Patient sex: M
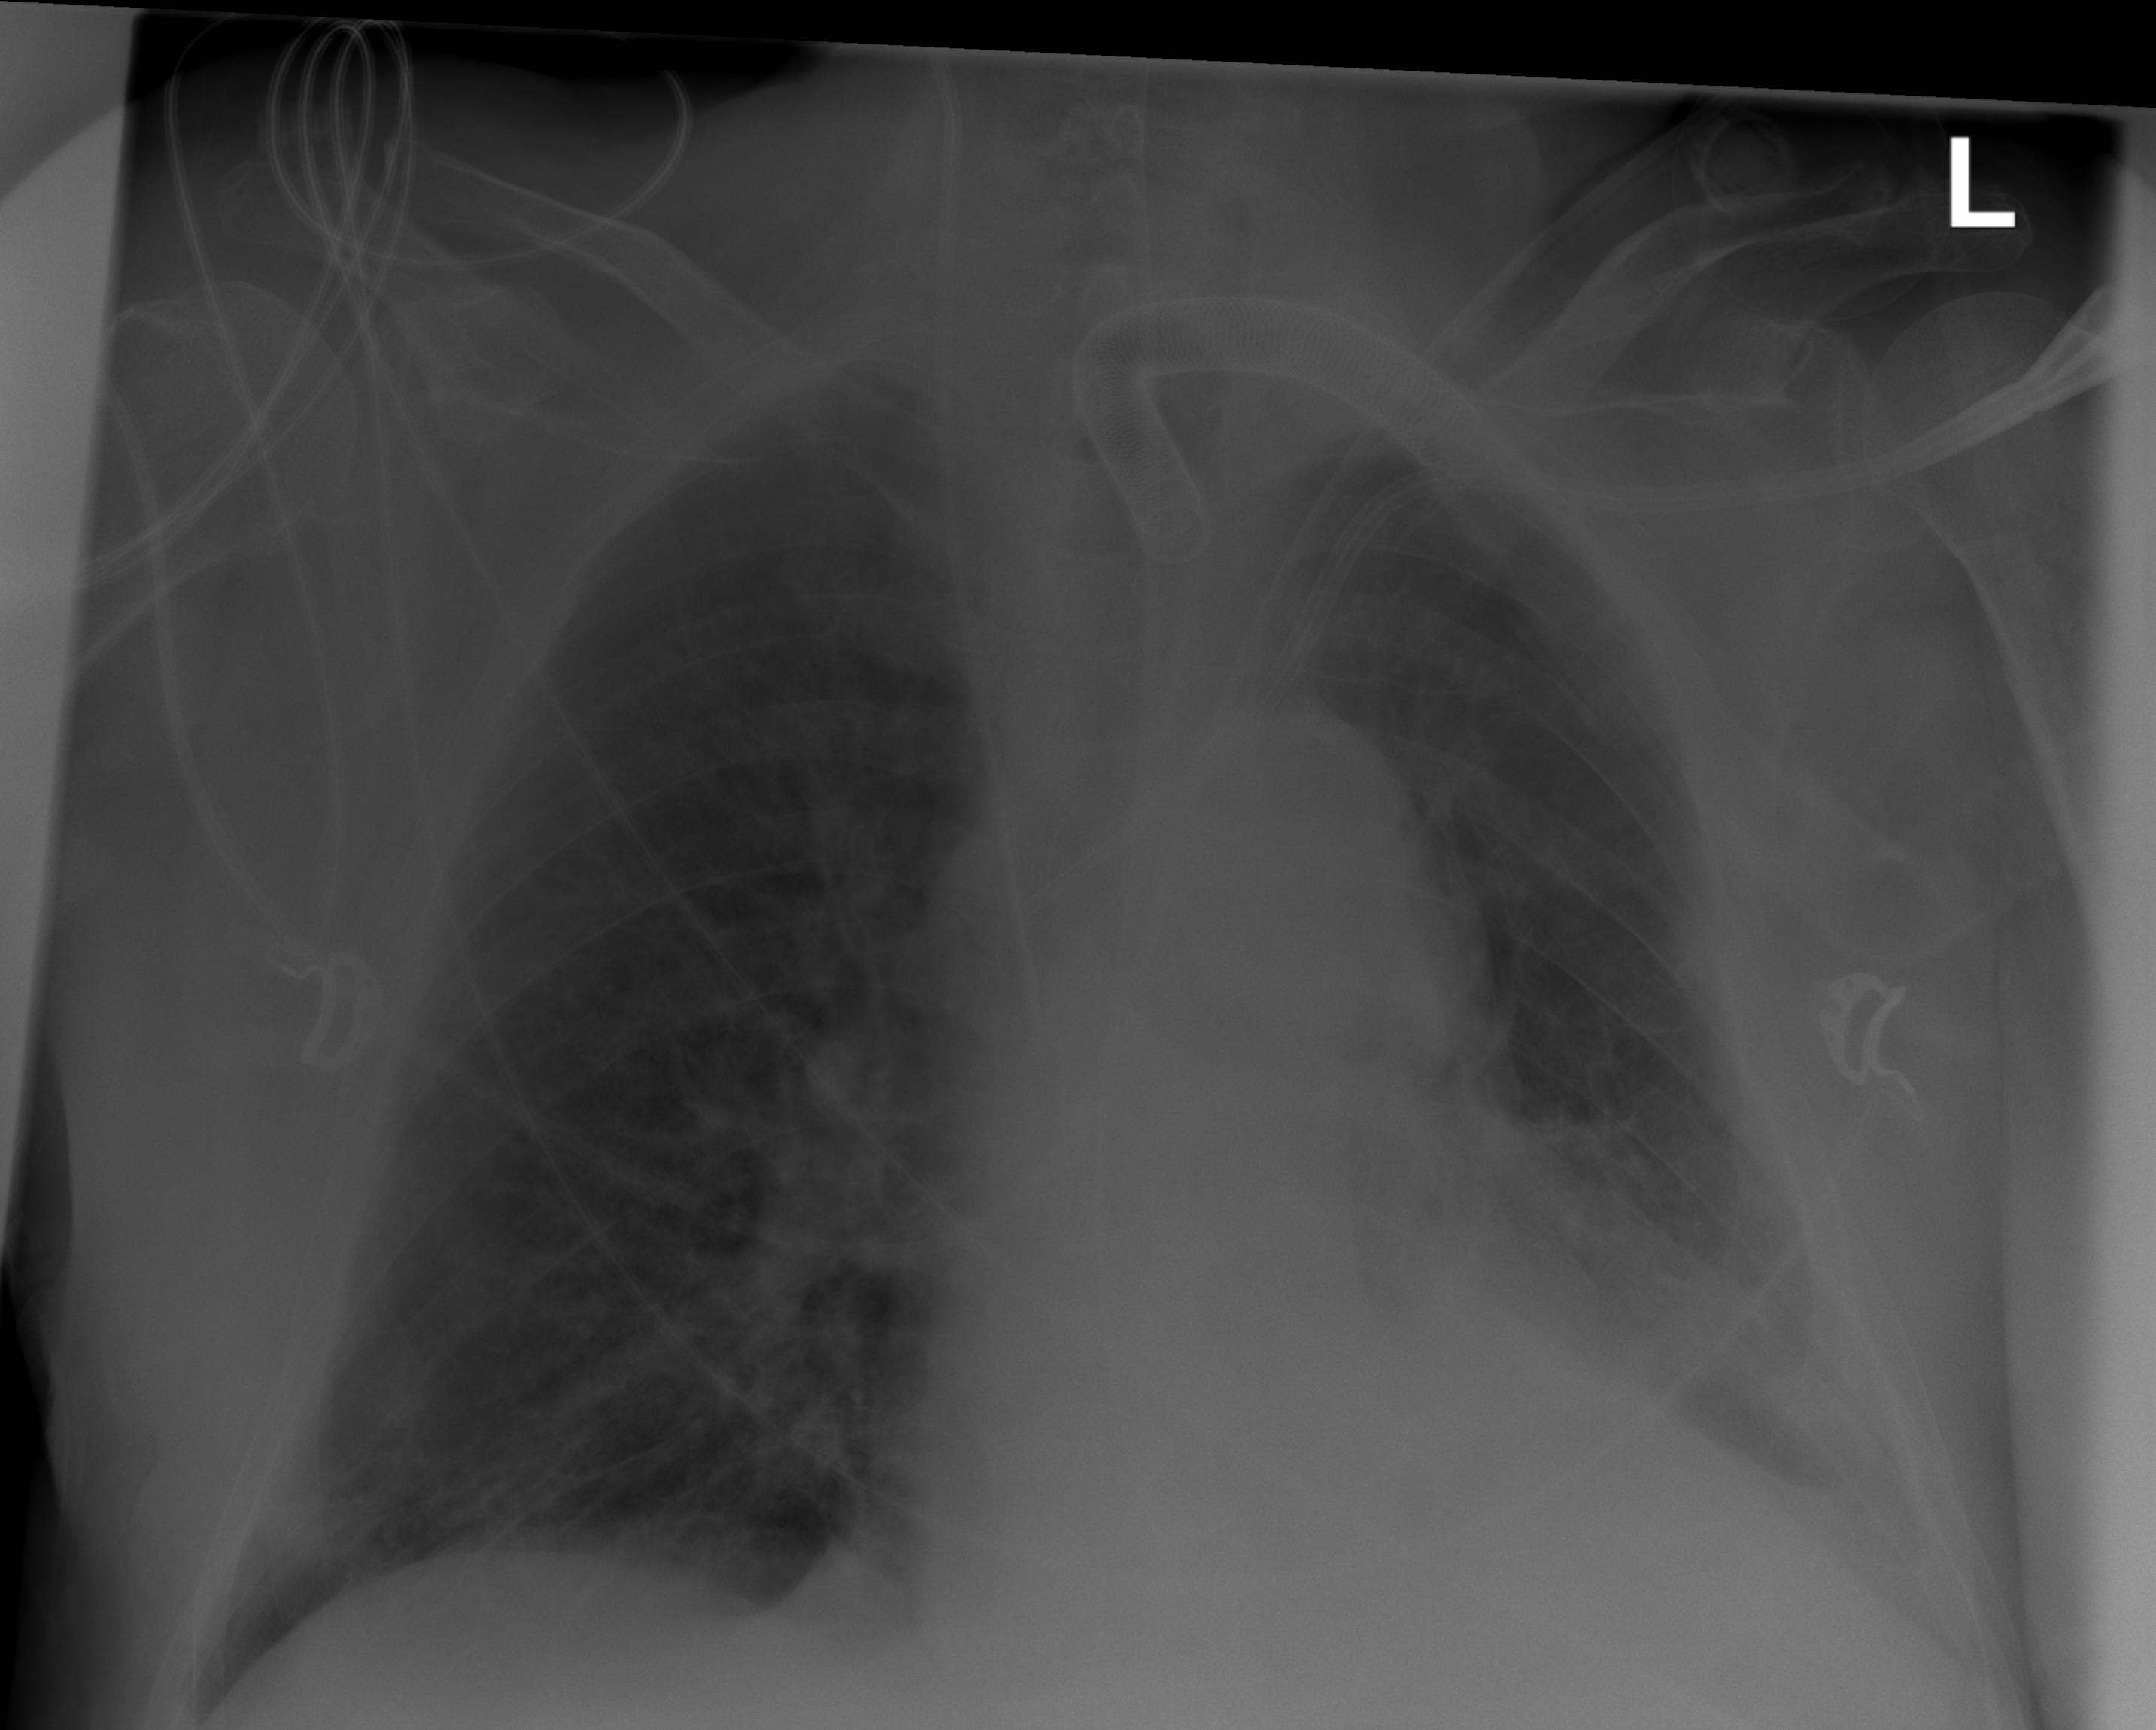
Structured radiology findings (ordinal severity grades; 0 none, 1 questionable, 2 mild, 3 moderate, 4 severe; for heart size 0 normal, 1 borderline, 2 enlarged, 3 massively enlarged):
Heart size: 1
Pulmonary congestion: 2
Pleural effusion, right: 2
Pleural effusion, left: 2
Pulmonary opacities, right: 2
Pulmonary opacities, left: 2
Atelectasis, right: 2
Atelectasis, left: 3